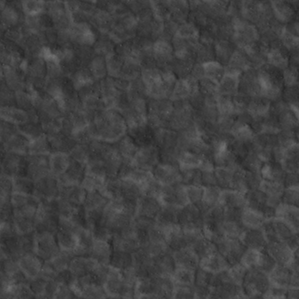
Label: non_frost